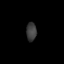
Tissue: prostate
Cell type: Myeloid cells
Senescence score: 0.7048
Nuclear area (px): 185
Mean DAPI intensity: 60.384